Field crop: maize
Growth stage: 2
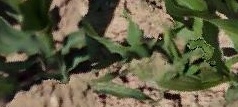
Species: maize